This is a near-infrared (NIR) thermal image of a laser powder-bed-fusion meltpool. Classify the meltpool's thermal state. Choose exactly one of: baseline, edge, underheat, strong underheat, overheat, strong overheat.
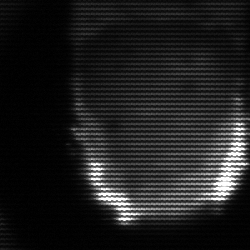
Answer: baseline